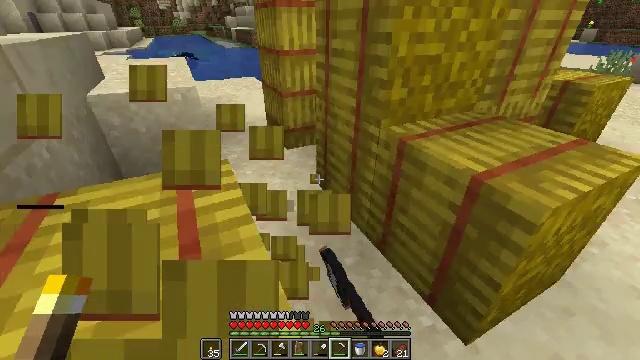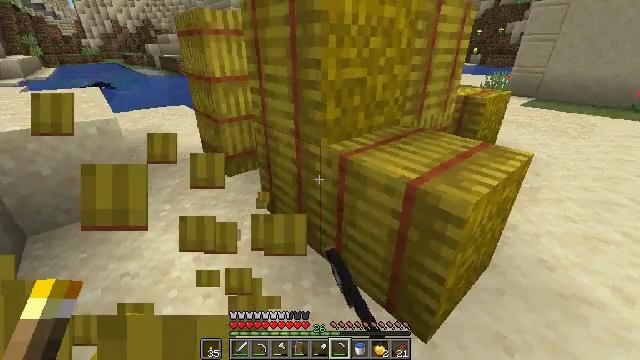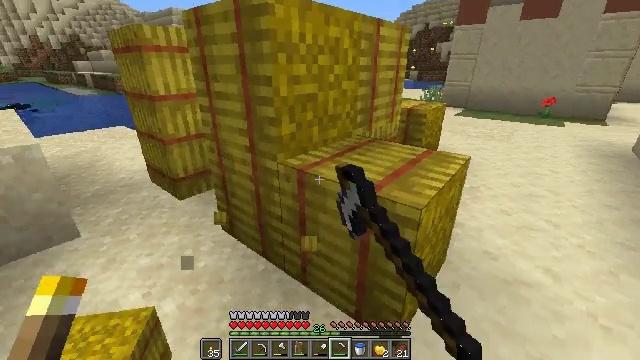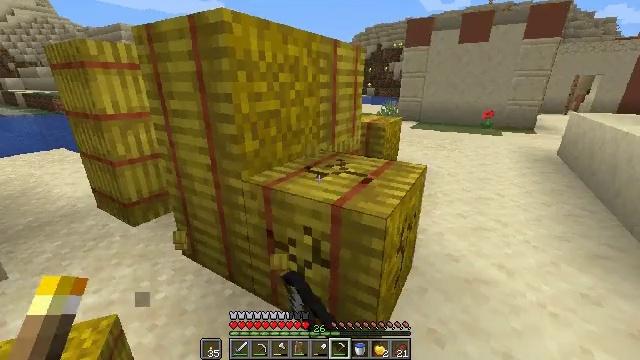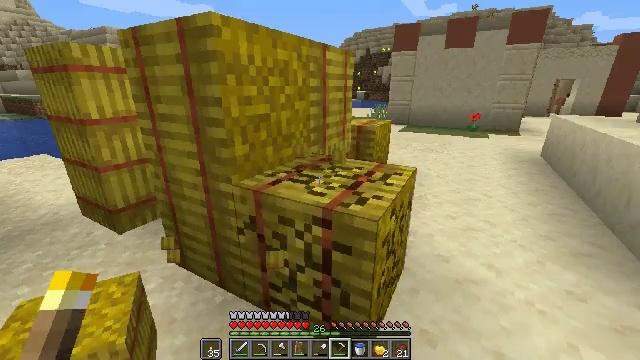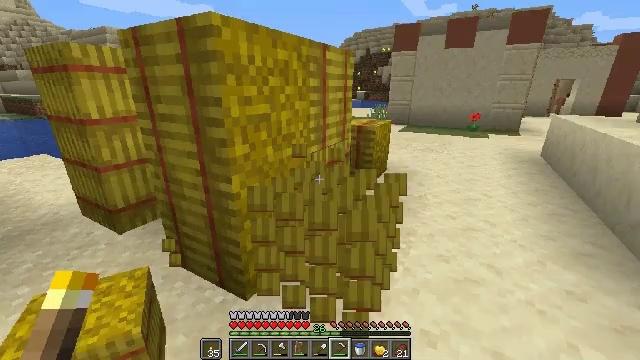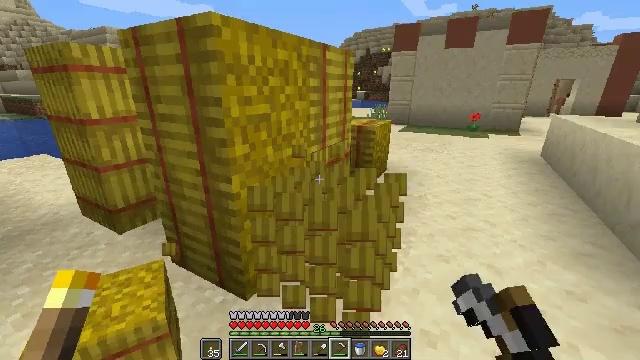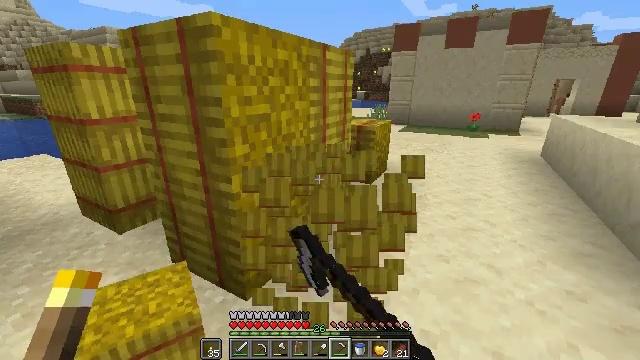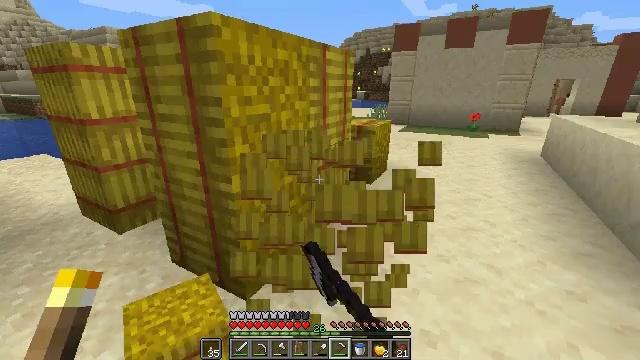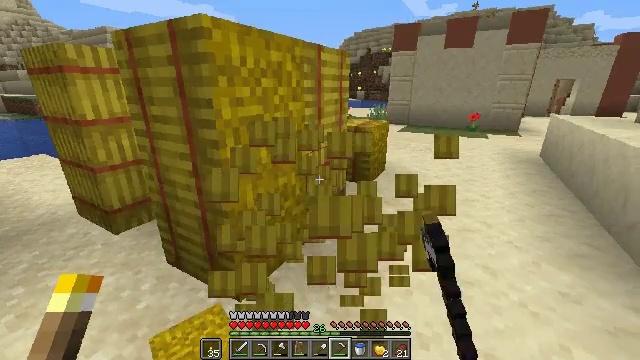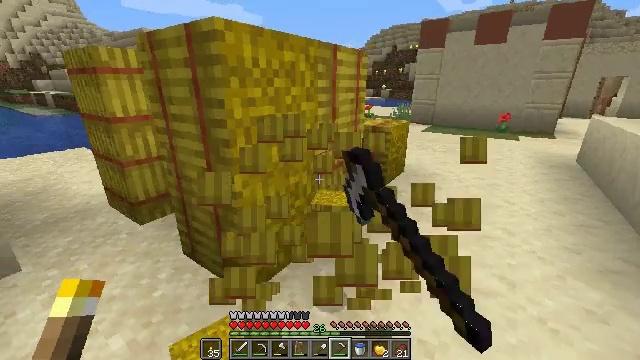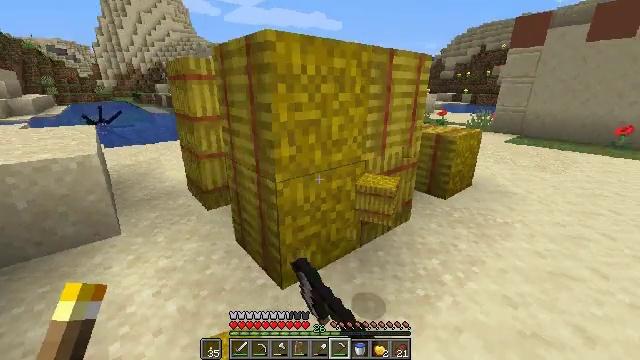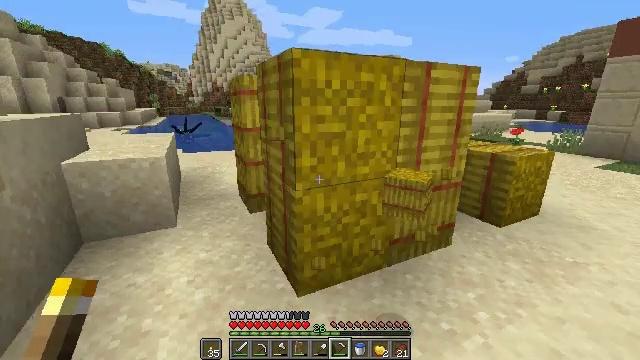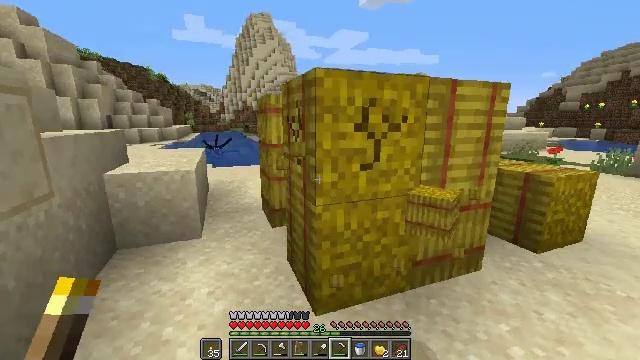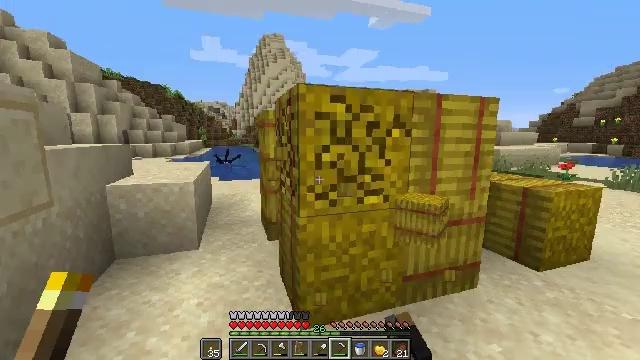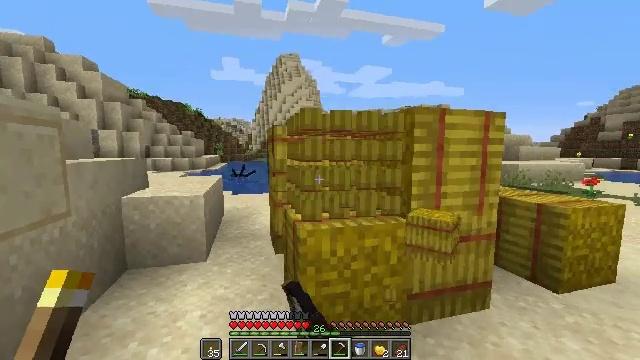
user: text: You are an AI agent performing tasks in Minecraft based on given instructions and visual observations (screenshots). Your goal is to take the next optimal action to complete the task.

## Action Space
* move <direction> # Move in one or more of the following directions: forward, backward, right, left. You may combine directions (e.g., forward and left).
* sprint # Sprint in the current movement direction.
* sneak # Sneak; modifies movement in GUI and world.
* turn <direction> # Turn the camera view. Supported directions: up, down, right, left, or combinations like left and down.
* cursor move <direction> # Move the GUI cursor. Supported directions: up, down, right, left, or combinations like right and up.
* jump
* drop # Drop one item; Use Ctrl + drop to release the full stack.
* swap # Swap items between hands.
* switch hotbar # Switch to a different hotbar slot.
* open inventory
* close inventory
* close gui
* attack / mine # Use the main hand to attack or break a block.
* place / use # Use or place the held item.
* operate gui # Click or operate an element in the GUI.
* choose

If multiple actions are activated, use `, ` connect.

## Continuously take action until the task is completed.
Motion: motion action
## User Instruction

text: Gather hay blocks from the farm.
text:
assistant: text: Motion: turn right and up, attack / mine
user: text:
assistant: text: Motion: turn right and up, attack / mine
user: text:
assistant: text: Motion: turn right and up, attack / mine
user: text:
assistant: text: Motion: turn right, attack / mine
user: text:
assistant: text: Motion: attack / mine
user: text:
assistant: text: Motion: attack / mine
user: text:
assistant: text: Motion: attack / mine
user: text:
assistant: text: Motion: attack / mine
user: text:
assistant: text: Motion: move right, attack / mine
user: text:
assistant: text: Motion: move right, turn left, attack / mine
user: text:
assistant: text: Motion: move right, turn left, attack / mine
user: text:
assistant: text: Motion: move right, turn left and up, attack / mine
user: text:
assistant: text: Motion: move right, turn left and up, attack / mine
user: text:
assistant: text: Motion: turn left and up, attack / mine
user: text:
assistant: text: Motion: turn left and up, attack / mine
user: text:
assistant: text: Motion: turn left, attack / mine
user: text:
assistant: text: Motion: attack / mine
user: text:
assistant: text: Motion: attack / mine
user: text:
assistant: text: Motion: attack / mine
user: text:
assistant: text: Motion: attack / mine
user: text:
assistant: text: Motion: move forward, turn left, attack / mine
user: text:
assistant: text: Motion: move forward, turn left, attack / mine
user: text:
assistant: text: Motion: move forward, turn left, attack / mine
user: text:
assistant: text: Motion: move forward, attack / mine
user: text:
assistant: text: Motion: move forward, attack / mine
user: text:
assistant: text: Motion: move forward, attack / mine
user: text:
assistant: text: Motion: move left, attack / mine
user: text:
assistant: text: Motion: move left, turn right and down, attack / mine
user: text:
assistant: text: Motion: move left, turn right and down, attack / mine
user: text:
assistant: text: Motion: move forward and move left, turn right and down, attack / mine